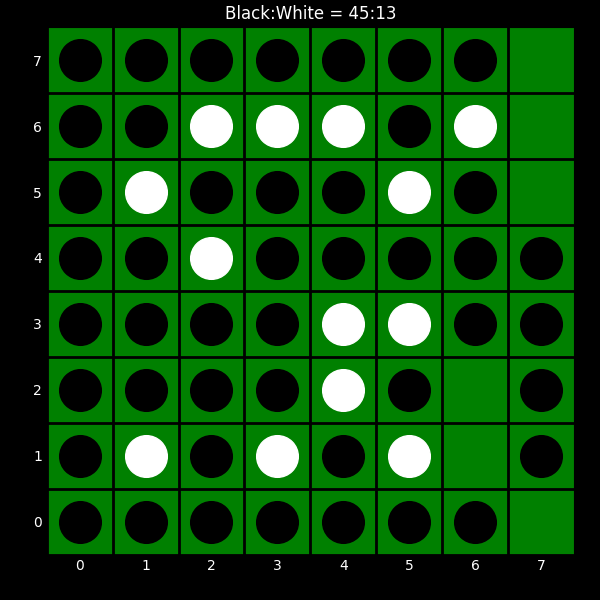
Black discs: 45
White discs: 13